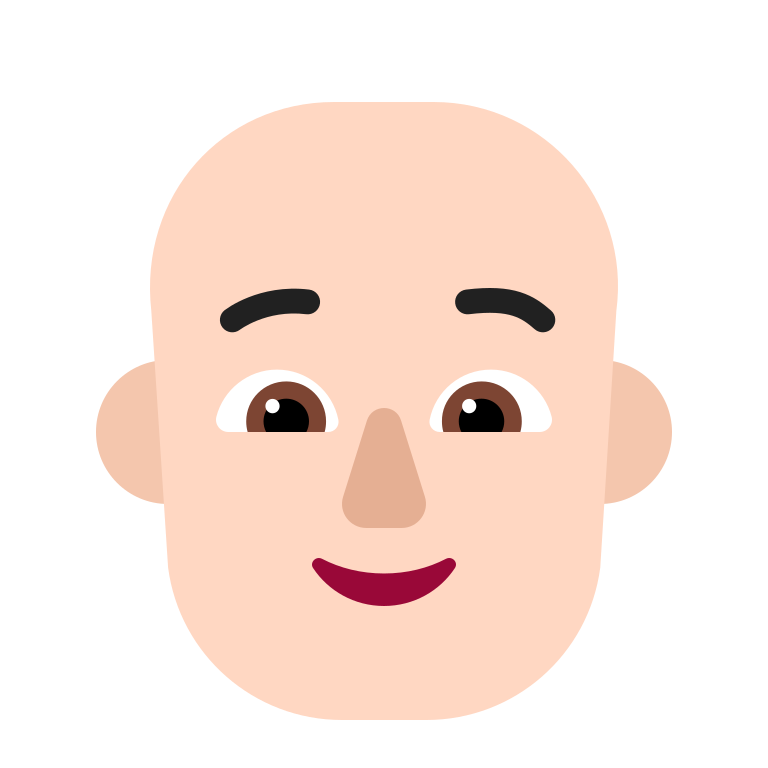
person bald flat light